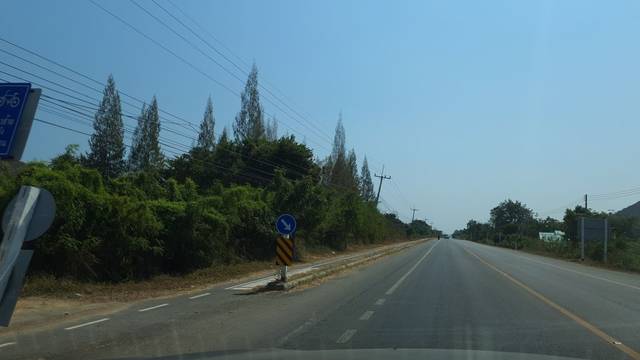
Region: Thailand
Coordinates: 12.3, 99.96